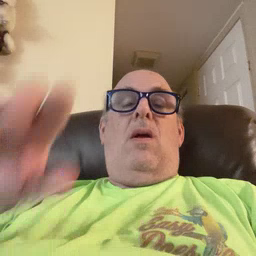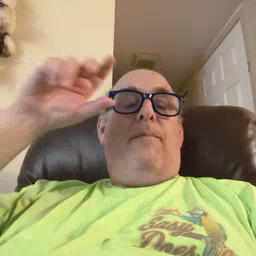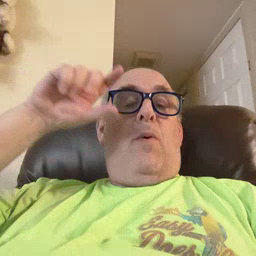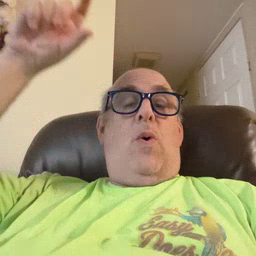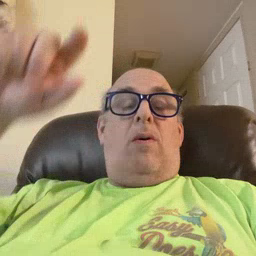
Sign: moon